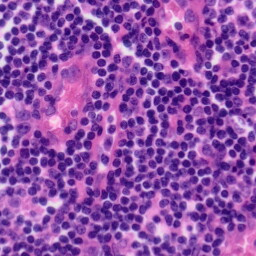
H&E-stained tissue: Tonsil